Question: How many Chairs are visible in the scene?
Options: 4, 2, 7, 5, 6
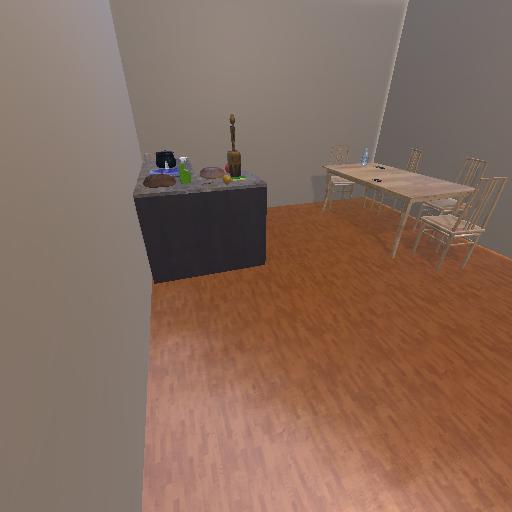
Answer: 4